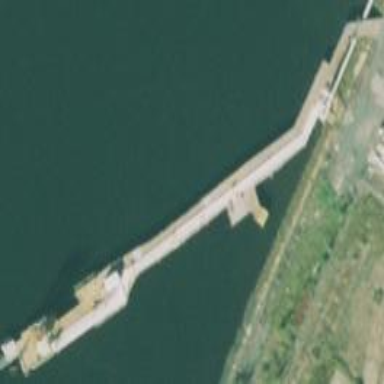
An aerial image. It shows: Man-made pier.